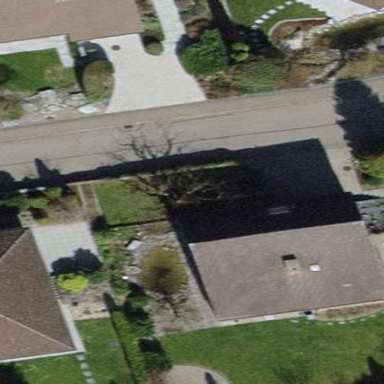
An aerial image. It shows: Building with tiled roof.